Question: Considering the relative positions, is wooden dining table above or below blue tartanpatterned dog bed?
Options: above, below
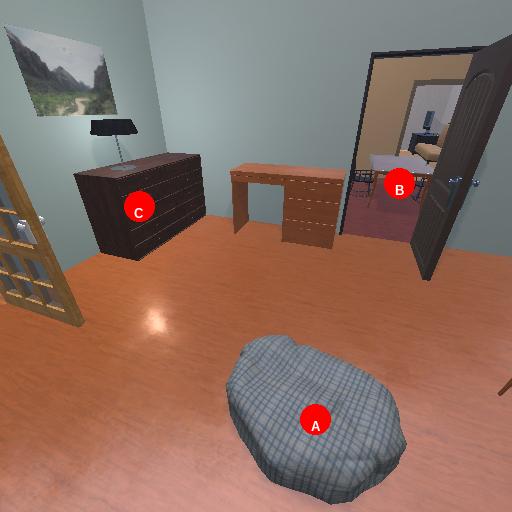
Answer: above